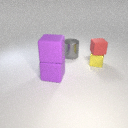
large purple rubber cube to the left of large gray metal cylinder